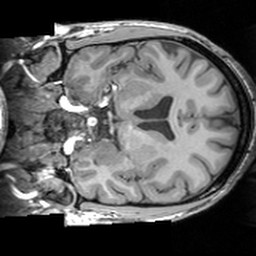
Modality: T1w
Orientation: coronal
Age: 34
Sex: male
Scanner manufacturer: siemens
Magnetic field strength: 3 T
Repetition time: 1.63 s
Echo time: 0.00311 s